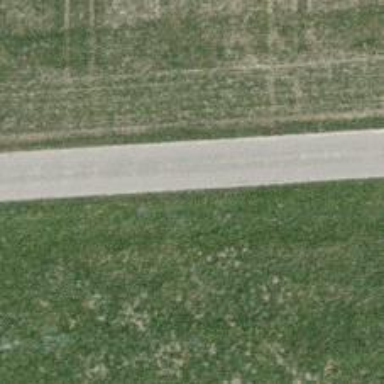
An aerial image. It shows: Well-maintained track road with grade 1 tracktype.